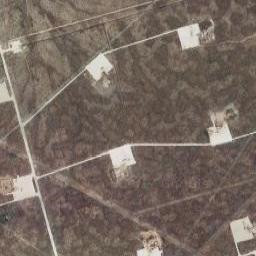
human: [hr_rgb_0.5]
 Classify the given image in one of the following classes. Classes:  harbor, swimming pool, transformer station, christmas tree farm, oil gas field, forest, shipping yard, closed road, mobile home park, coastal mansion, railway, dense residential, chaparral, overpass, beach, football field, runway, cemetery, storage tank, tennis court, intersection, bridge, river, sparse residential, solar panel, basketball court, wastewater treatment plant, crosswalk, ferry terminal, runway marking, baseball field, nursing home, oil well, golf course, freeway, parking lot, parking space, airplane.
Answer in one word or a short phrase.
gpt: oil gas field